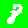
Digit: 8